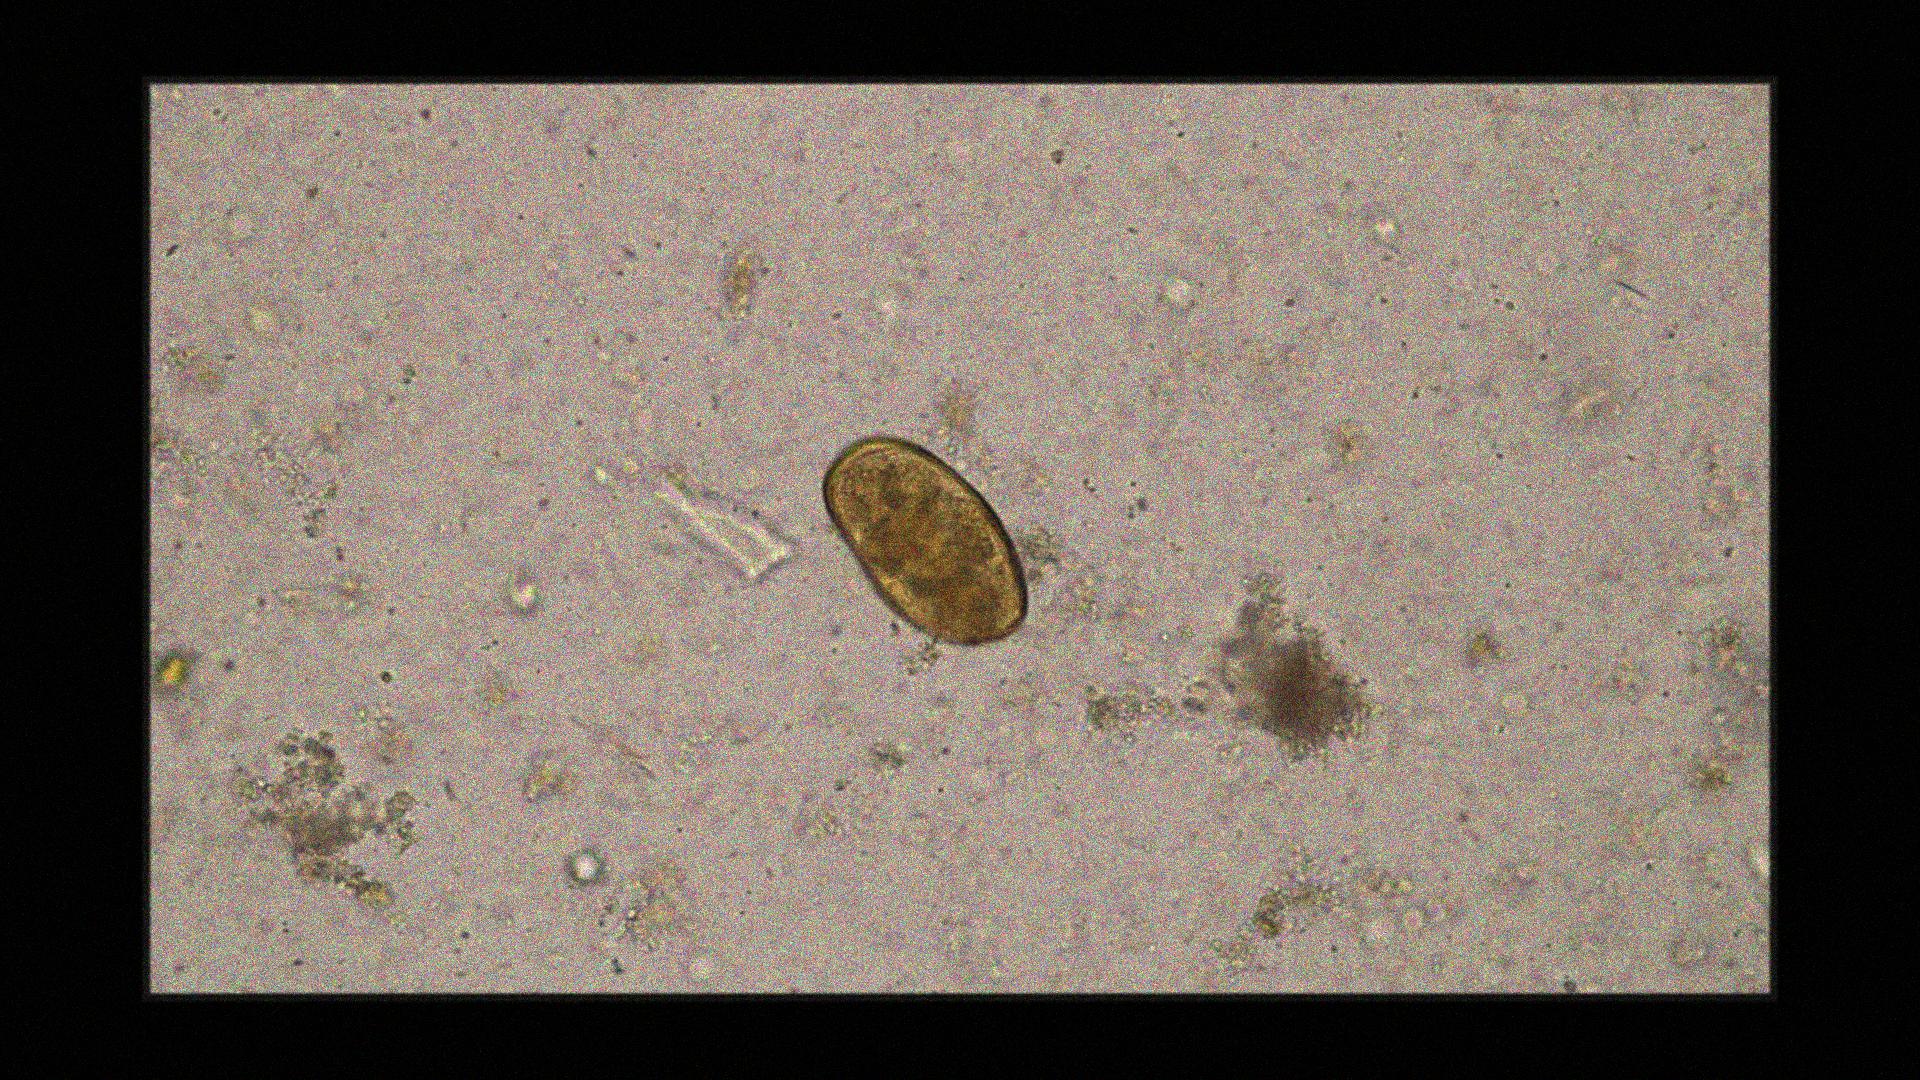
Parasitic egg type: Paragonimus spp